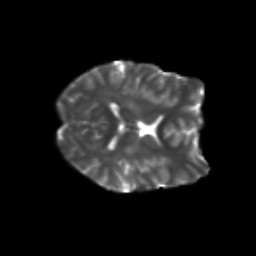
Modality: T2w
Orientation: axial
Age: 23
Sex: female
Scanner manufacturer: siemens
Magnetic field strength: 3 T
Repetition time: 3.5 s
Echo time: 0.104 s